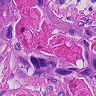
Metastatic tissue present: yes